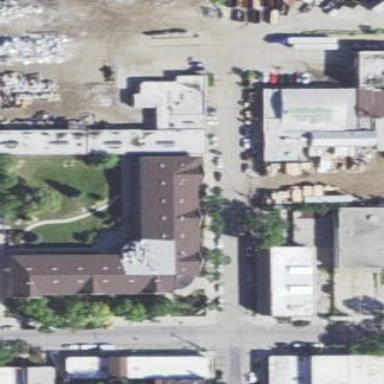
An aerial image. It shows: Building.